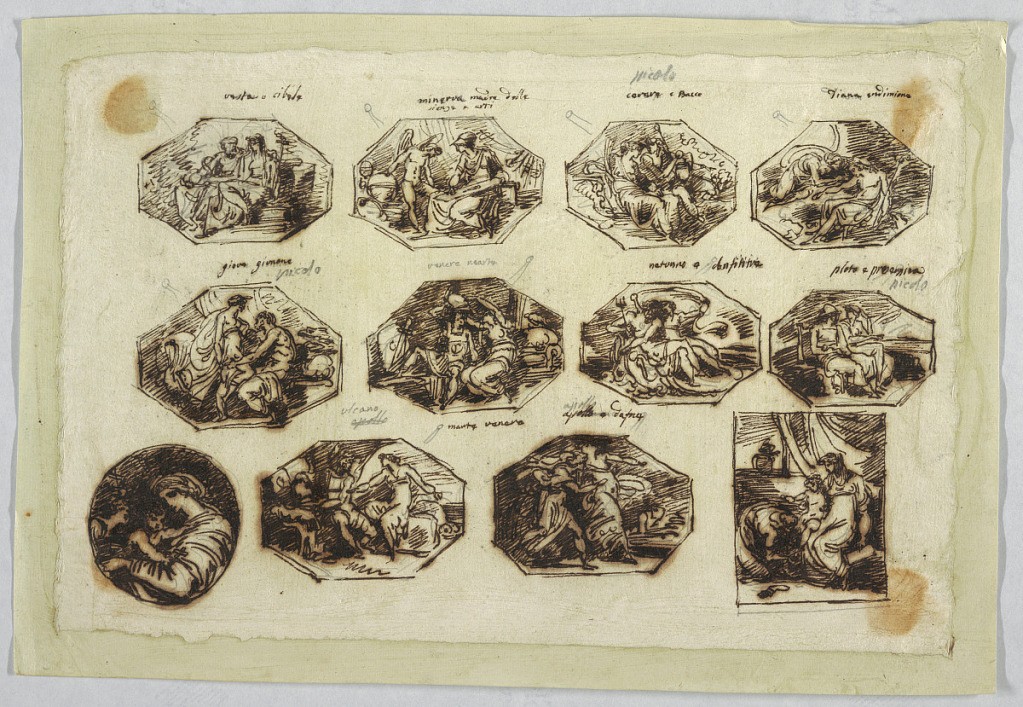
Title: Ten Octagons with Mythological Figures
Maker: Felice Giani, Italian, 1758–1823
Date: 1802
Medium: Pen and brown ink over traces of graphite on cream laid paper
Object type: Drawing
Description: Ten octagons with Vesta, Cibele, Minerva, Bacus, Diana, Endimione, Jove, Giunone, Venus, Neptune, Pluto, Proserpina, Apollo, Daphne, Venus. Tondo with Madonna, infant and St. John; blessed family.